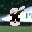
Label: 8